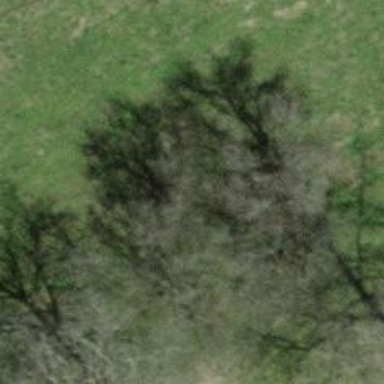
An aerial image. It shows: Beautiful tree in nature.